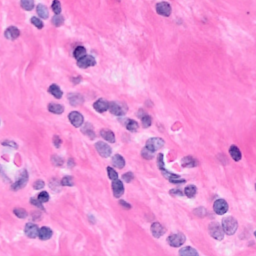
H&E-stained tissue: Breast